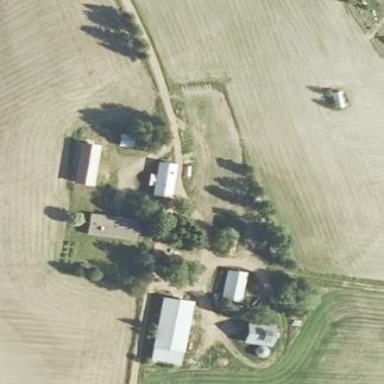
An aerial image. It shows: Farmyard area.